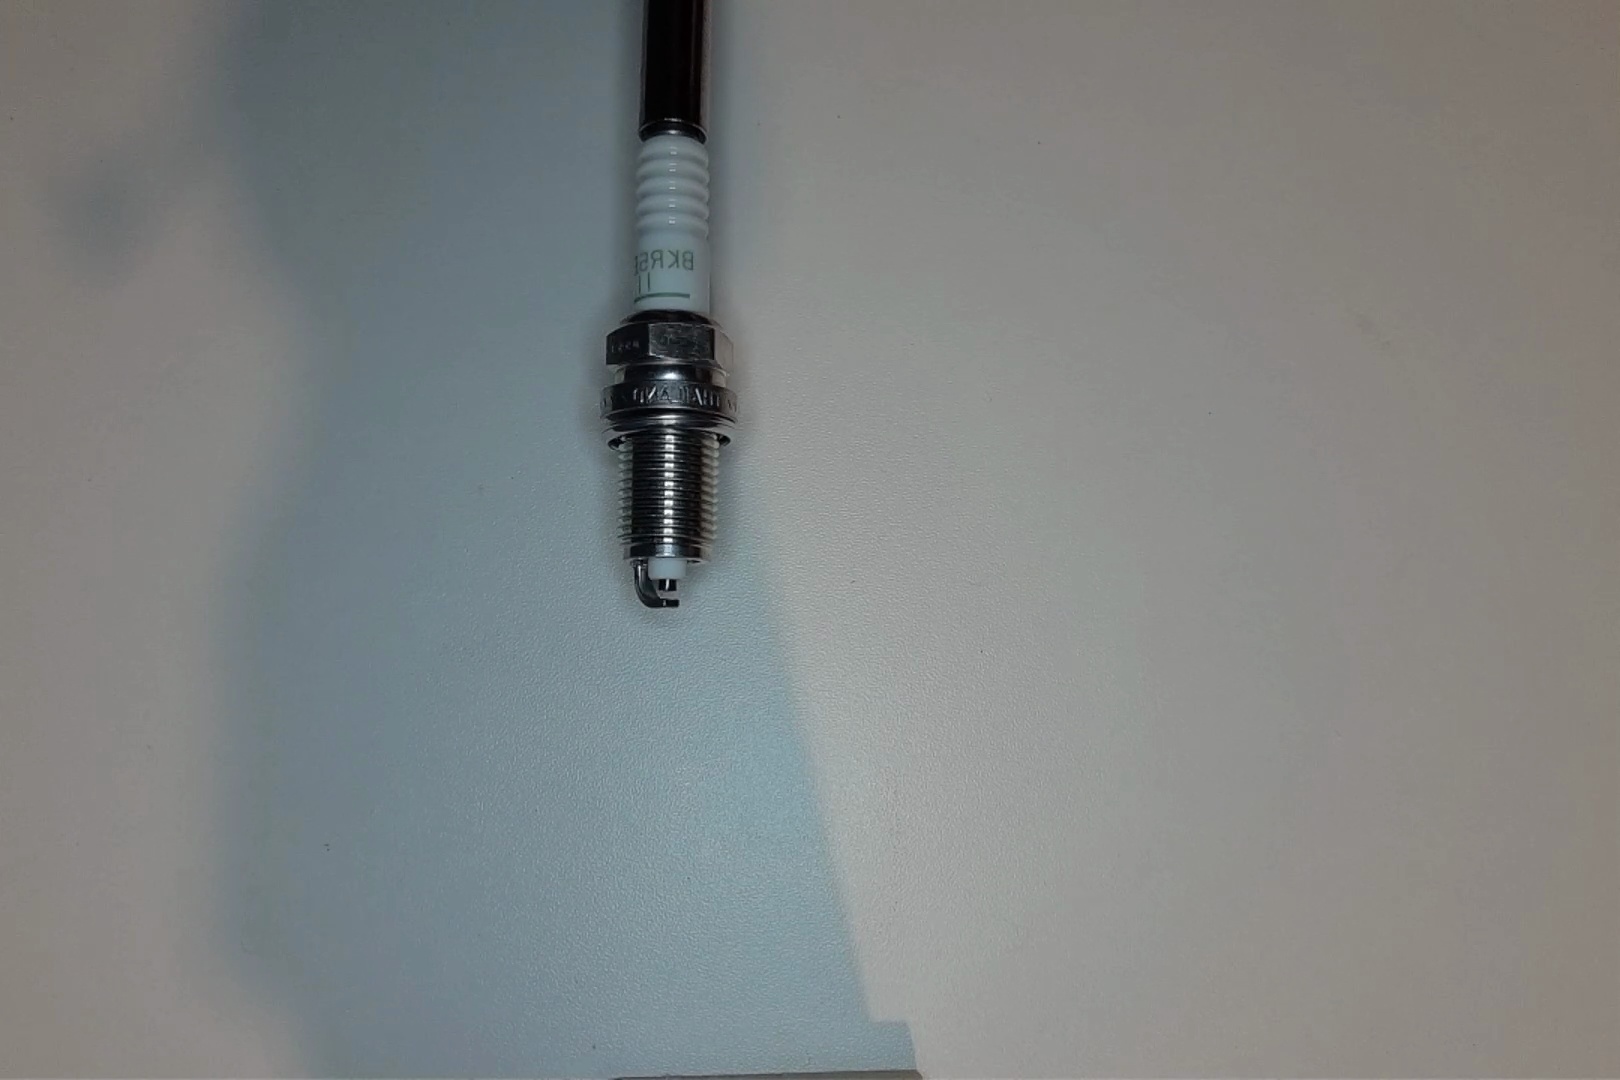
Label: no anomaly